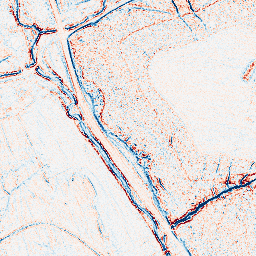
Category: edge_preserving
Decomposition family: bilateral
Decomposition parameters: d: 5
sigma_color: 75
sigma_space: 75
Upsampling method: cubic_catmull_rom
Upsampling parameters: scale: 2
Upsampling scale: 2